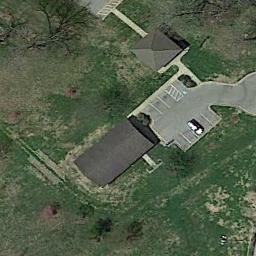
Label: residential